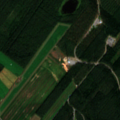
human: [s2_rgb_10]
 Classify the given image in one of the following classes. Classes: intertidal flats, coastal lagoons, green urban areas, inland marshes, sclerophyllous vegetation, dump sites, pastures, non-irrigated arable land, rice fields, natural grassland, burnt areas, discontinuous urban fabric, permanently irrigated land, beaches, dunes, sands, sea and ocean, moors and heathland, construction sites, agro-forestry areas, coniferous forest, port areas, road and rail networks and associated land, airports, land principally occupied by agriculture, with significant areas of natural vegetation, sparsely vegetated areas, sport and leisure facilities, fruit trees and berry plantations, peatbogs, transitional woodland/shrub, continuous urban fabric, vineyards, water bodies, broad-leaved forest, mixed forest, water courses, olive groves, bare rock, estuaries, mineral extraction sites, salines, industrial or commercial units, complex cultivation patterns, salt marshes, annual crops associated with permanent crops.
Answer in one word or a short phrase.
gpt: non-irrigated arable land, coniferous forest, mixed forest